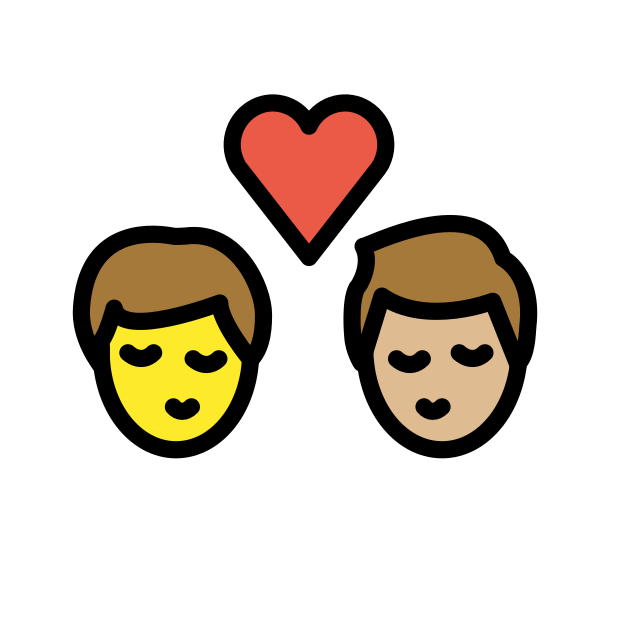
kiss: man, man, light skin tone, medium-light skin tone